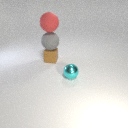
large red rubber sphere above large gray rubber sphere